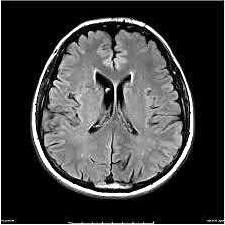
Label: notumor